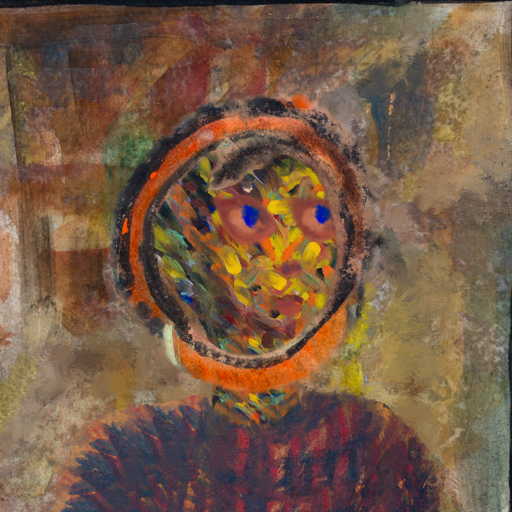
Background: Mosgoul, Head And Neck Side: An_Impression, Face Side: Mother_And_Son_Mother, Bust: In_The_Sun, Hair Side: Childish, Head Accessory: Blank, Second Necklace: Blank, Necklace: Blank, Baby: Blank